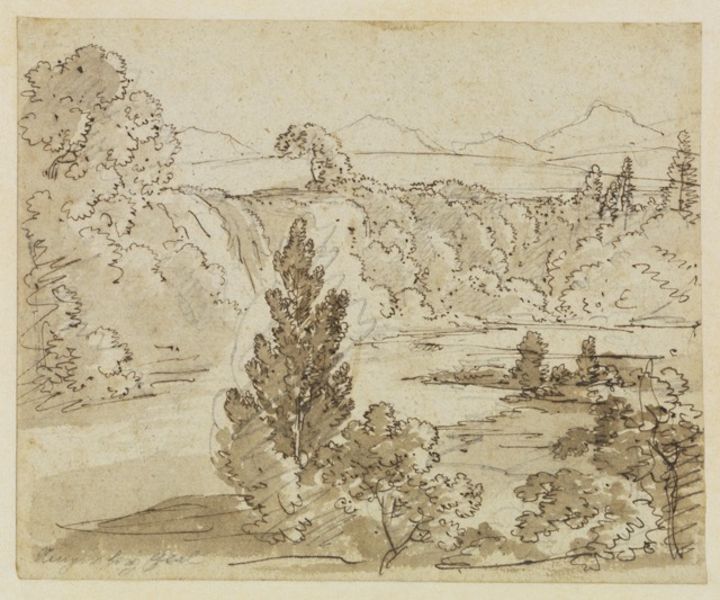
Titel: Flusstal bei Kloster Ettal
Künstler: Ferdinand Kobell
Standort: Karlsruhe
Institution: Staatliche Kunsthalle Karlsruhe
Schlagwörter: baum, berg, blätter, feder, felsen, gemälde, himmel, laub, schatten, wasser, weiß, wolken, aquarell, bäume, fluss, landschaft, see, ufer, äste, blumen, braun, hell, hintergrund, schwarz, skizze, vordergrund, zeichnung, gras, weg, wiese, beige, bild, signatur, ferne, flusslauf, horizont, hügel, natur, stamm, weite, wind, zweige, busch, büsche, gebüsch, sträucher, wiesen, boden, land, blatt, pflanzen, tal, wald, wasserfall, sommer, studie, abhang, berge, gebirge, gipfel, öde, grafik, graphik, hecke, wasserfarbe, linien, idylle, farblos, sepia, signatu, böschung, romantik, langweilig, striche, bucht, laviert, tusche, corinth, unterschrift, kontur, stich, konturen, strich, bleistift, laubbaum, tanne, entwurf, kunst, lanschaft, laubbäume, graben, wipfel, mittelgrund, federzeichnung, gesrtüpp, zeichung, flussufer, hecken, kolorierung, pantheismus, böume, schlecht, nature, kunstwerk, gemäkde, büche, naut, water, drawing, tal#, plants, äöste, horizont#, zeichnung schwarzweiss, ink, #barun, bräunich, gebirgzug, lamdschat